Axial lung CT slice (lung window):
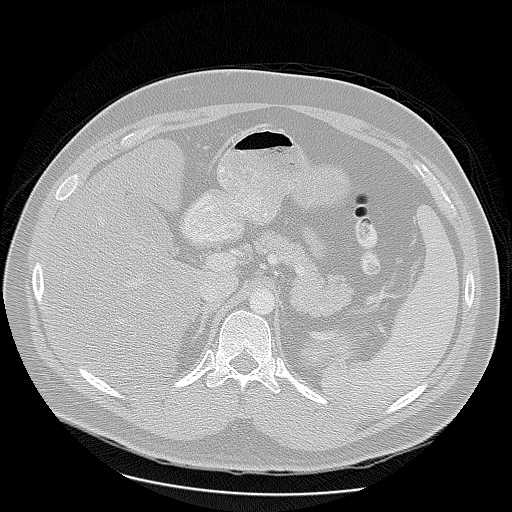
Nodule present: no